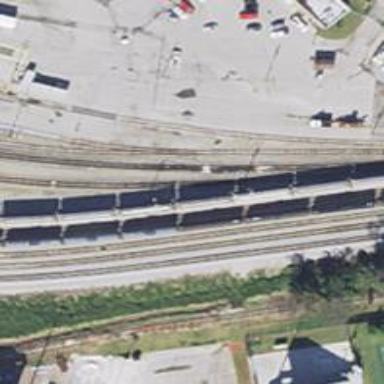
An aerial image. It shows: Railway yard in service.